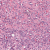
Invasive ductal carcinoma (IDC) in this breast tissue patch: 1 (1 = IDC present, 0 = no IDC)